Interaction volume radius: 5 \u00c5
Interaction volume height: 25 \u00c5
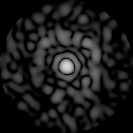
Disorder parameter: 0.8681